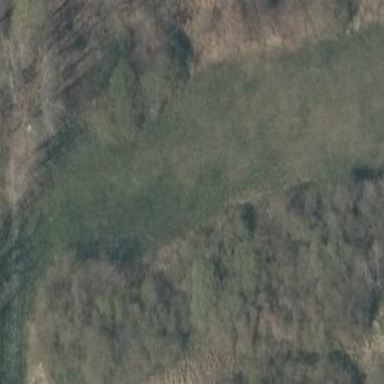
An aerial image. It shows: Patch of scrub vegetation.